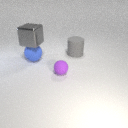
small purple rubber sphere in front of large gray rubber cylinder